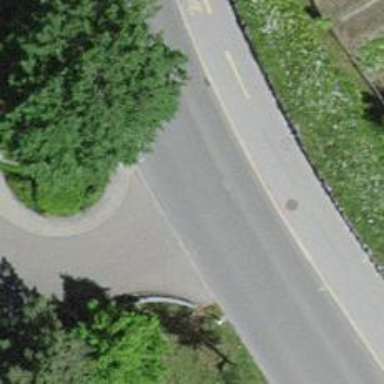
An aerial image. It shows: Paved tertiary road with cycle track on the right side.